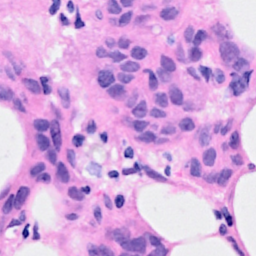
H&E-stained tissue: Breast